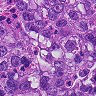
Metastatic tissue present: yes